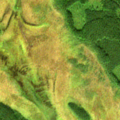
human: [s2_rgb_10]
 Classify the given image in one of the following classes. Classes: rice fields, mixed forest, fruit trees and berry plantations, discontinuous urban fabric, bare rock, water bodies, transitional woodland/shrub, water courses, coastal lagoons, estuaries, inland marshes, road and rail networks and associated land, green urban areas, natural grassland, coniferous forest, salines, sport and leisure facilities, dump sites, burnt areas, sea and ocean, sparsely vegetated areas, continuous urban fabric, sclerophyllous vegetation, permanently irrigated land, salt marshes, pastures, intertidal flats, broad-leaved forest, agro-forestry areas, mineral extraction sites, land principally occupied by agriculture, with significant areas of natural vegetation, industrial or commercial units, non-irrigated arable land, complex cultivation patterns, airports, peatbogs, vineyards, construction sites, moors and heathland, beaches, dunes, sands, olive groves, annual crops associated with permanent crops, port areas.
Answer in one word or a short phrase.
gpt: coniferous forest, mixed forest, transitional woodland/shrub, peatbogs